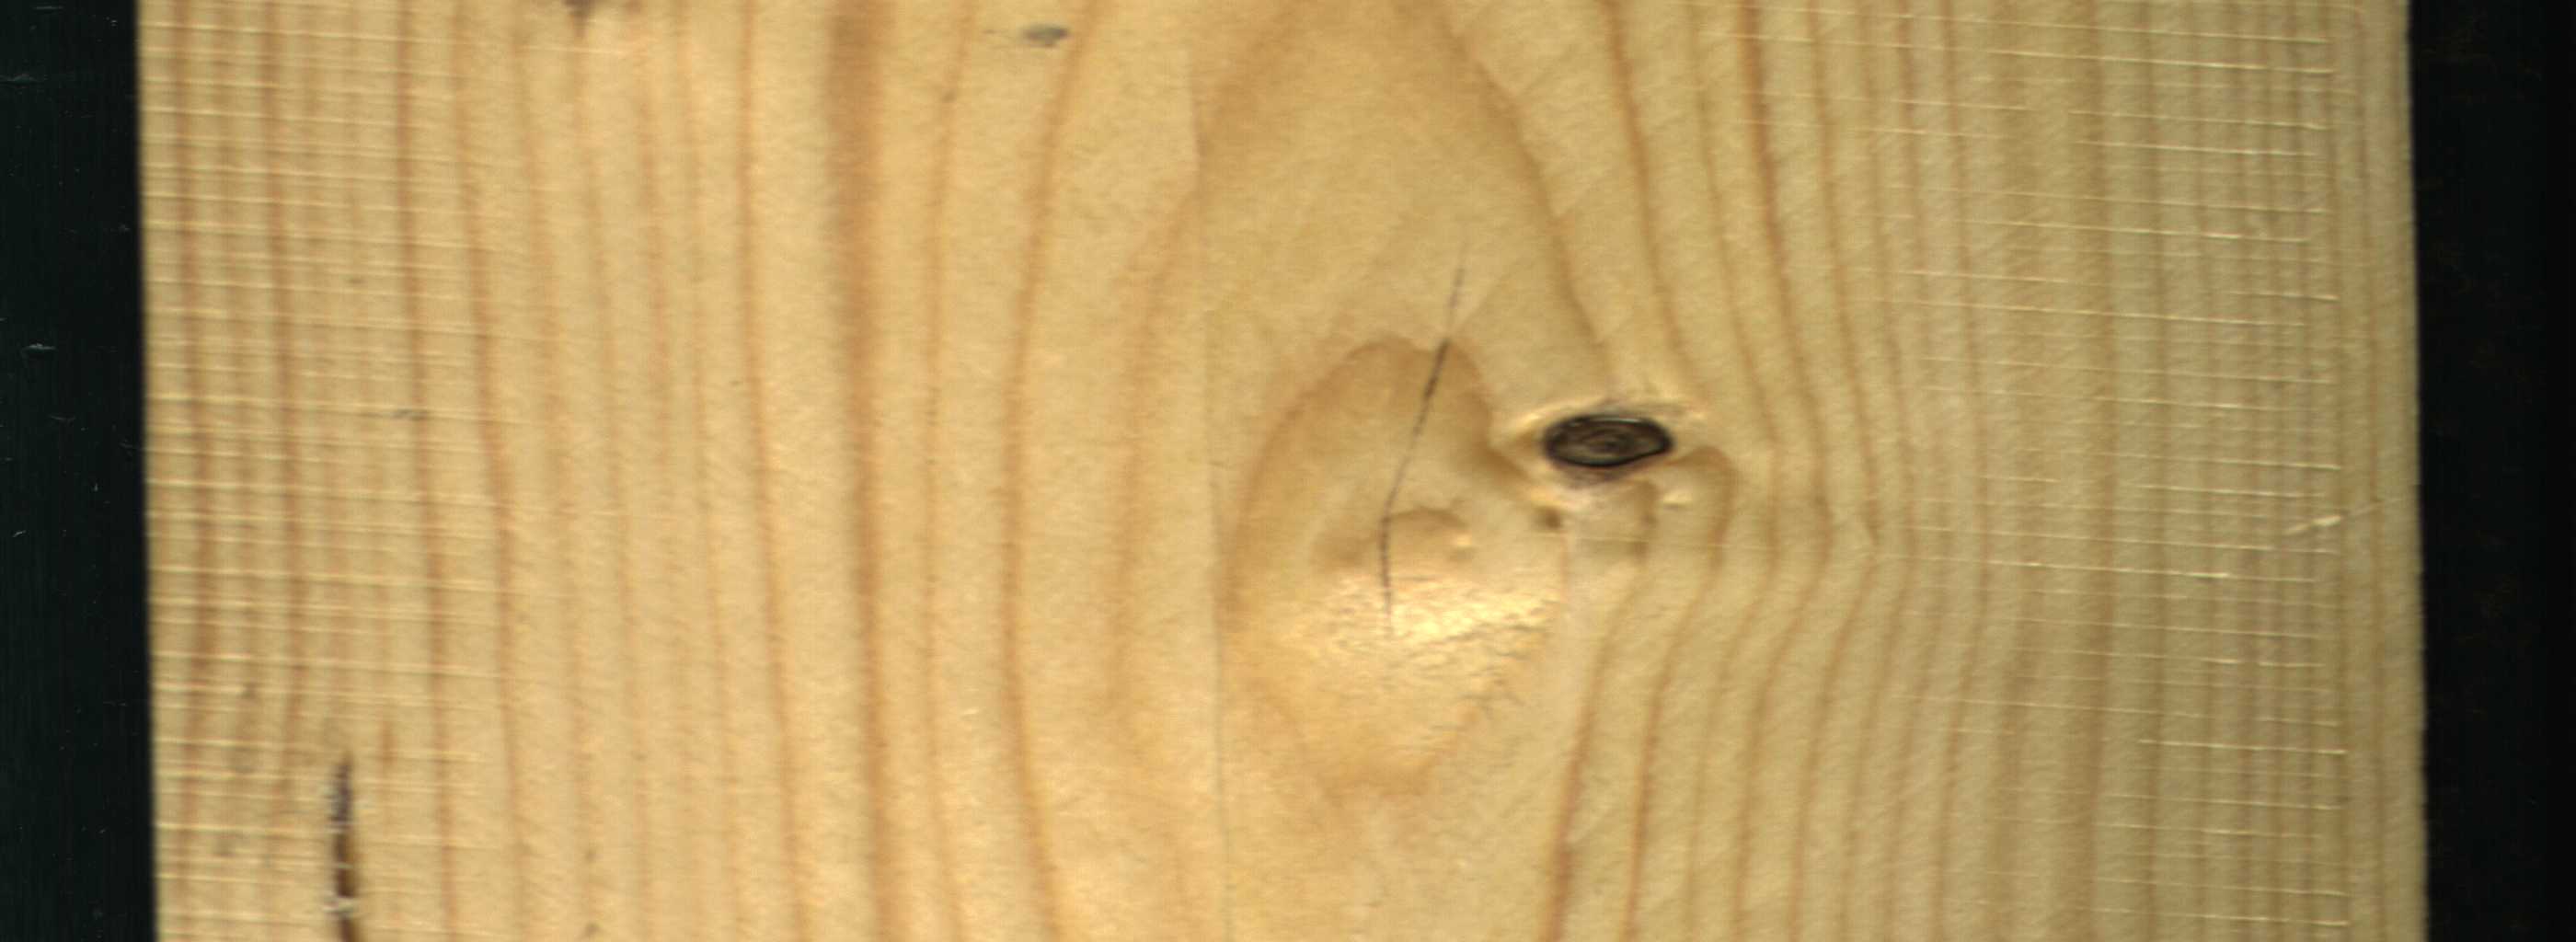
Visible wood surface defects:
resin
Crack
Dead_Knot